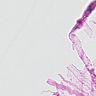
Metastatic tissue present: no